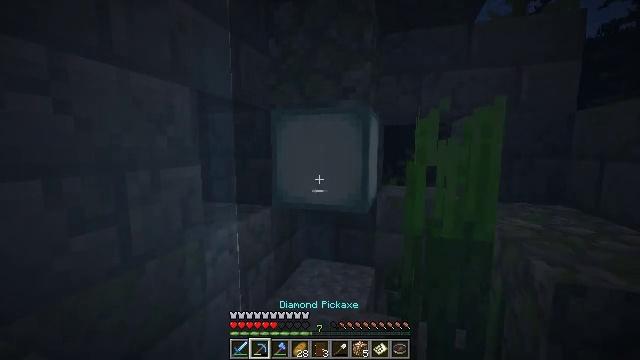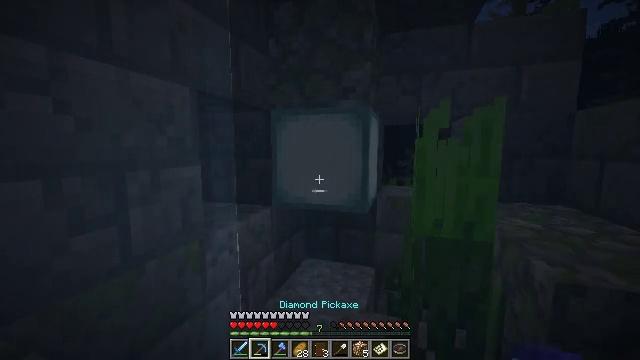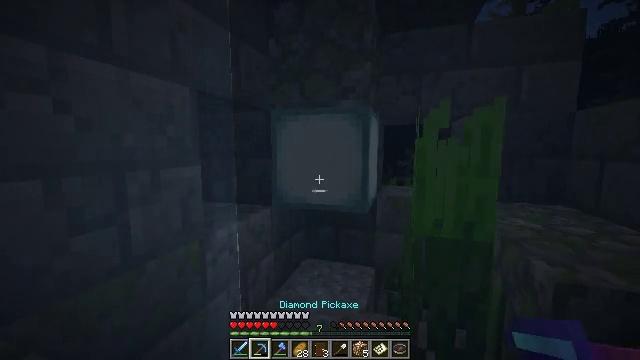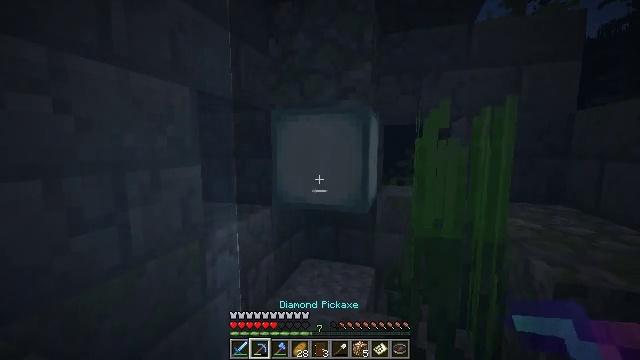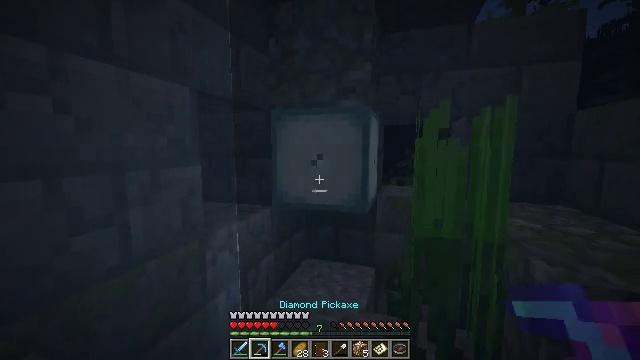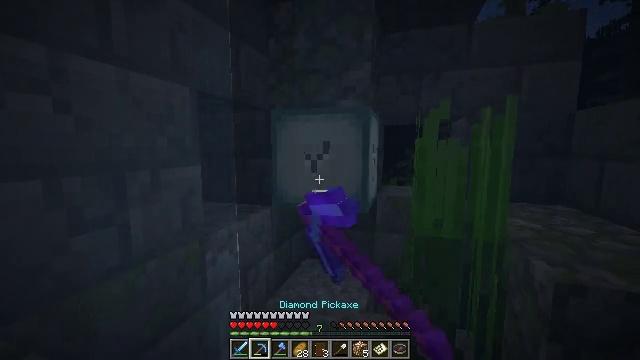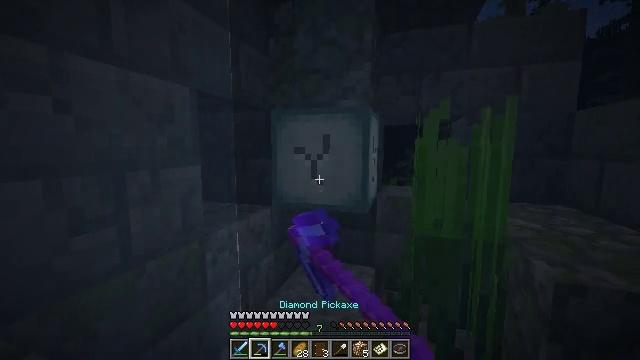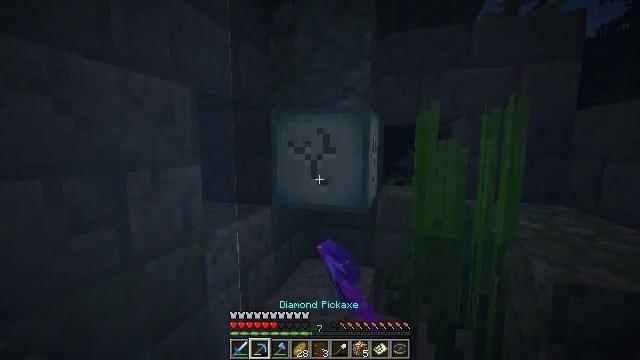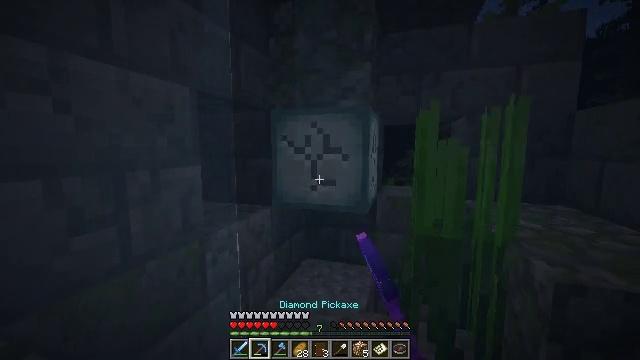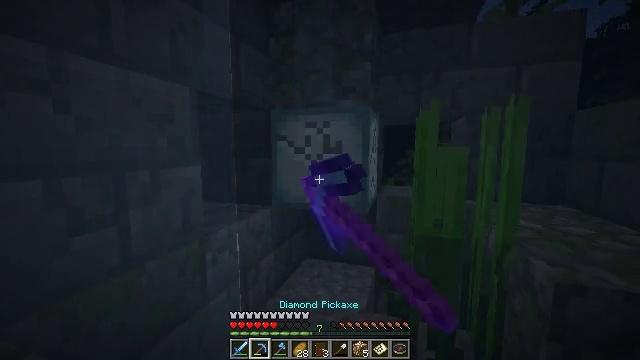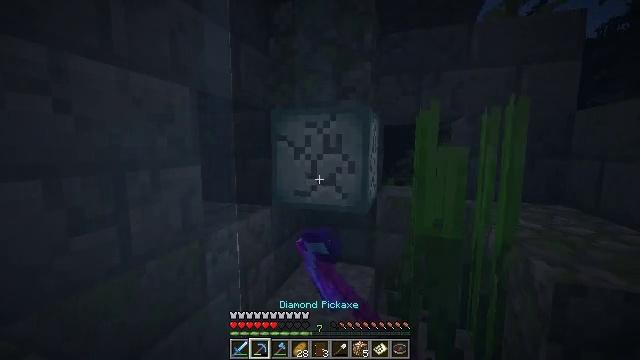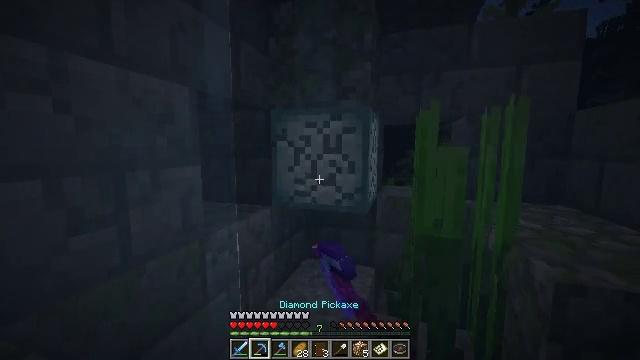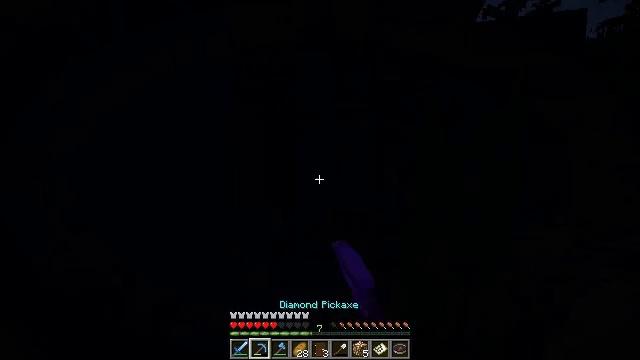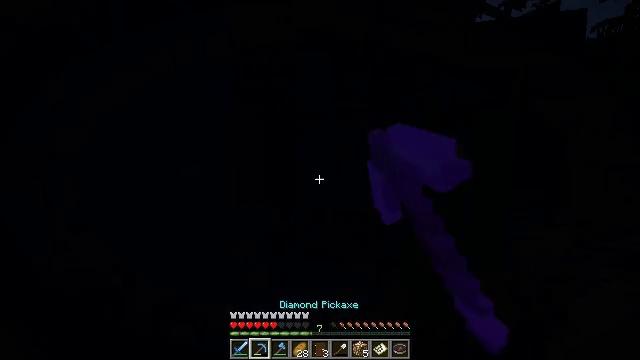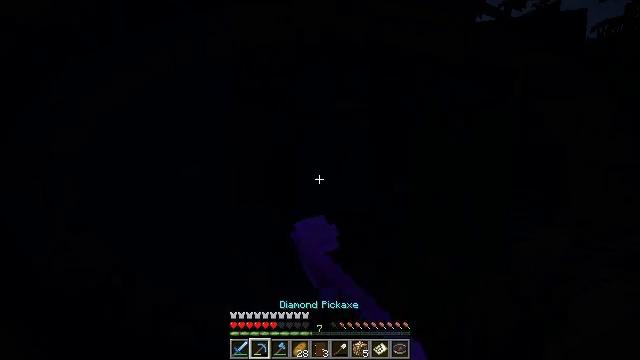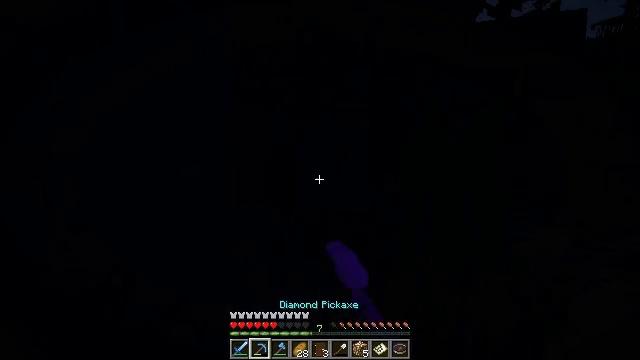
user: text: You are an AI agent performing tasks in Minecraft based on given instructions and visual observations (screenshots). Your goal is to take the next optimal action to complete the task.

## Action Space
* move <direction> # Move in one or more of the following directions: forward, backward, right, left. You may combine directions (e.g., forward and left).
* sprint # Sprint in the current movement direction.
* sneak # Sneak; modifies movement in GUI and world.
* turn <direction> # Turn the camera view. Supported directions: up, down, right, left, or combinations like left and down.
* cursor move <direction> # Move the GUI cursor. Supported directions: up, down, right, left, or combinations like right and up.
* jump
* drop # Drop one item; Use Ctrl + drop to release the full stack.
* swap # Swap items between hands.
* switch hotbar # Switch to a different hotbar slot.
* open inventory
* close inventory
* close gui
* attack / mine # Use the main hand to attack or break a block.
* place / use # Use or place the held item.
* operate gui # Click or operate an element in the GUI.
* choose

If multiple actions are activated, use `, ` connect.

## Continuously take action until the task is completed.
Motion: motion action
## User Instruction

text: Harvest the sea lantern from its structure.
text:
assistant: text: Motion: no_op
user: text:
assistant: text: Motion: no_op
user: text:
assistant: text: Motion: no_op
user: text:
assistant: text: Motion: attack / mine
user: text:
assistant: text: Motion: attack / mine
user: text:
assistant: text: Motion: attack / mine
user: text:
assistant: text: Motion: attack / mine
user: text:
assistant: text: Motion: attack / mine
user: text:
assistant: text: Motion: attack / mine
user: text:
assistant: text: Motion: attack / mine
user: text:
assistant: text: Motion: attack / mine
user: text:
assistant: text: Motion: attack / mine
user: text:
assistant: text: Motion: attack / mine
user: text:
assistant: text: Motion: attack / mine
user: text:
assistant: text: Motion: attack / mine
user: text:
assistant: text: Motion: attack / mine
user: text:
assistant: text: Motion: attack / mine